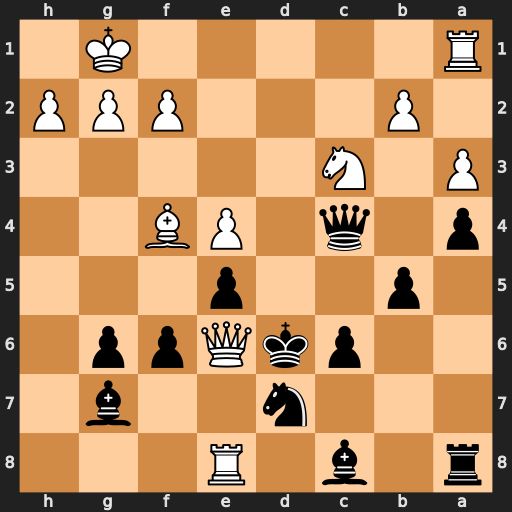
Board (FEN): r1b1R3/3n2b1/2pkQpp1/1p2p3/p1q1PB2/P1N5/1P3PPP/R5K1
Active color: b
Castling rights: -
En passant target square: -
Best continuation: Qxe6 Rd1+ Kc7 Rxe6 exf4